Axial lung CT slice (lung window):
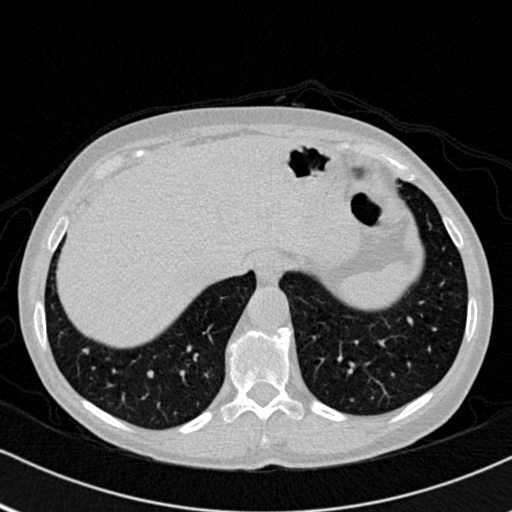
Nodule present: no